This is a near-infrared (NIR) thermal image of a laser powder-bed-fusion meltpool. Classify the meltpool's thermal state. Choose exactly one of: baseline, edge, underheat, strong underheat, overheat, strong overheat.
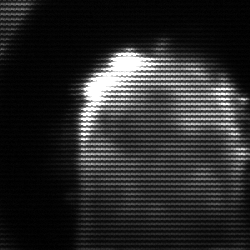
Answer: baseline